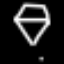
Label: diamond